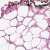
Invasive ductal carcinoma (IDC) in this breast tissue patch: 0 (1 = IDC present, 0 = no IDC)